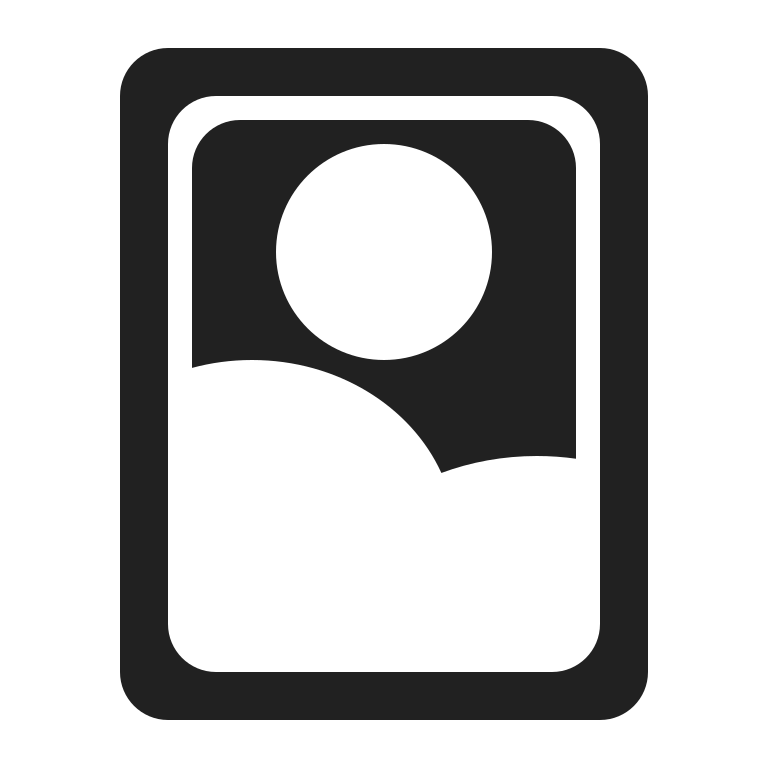
flower playing cards high contrast